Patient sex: M
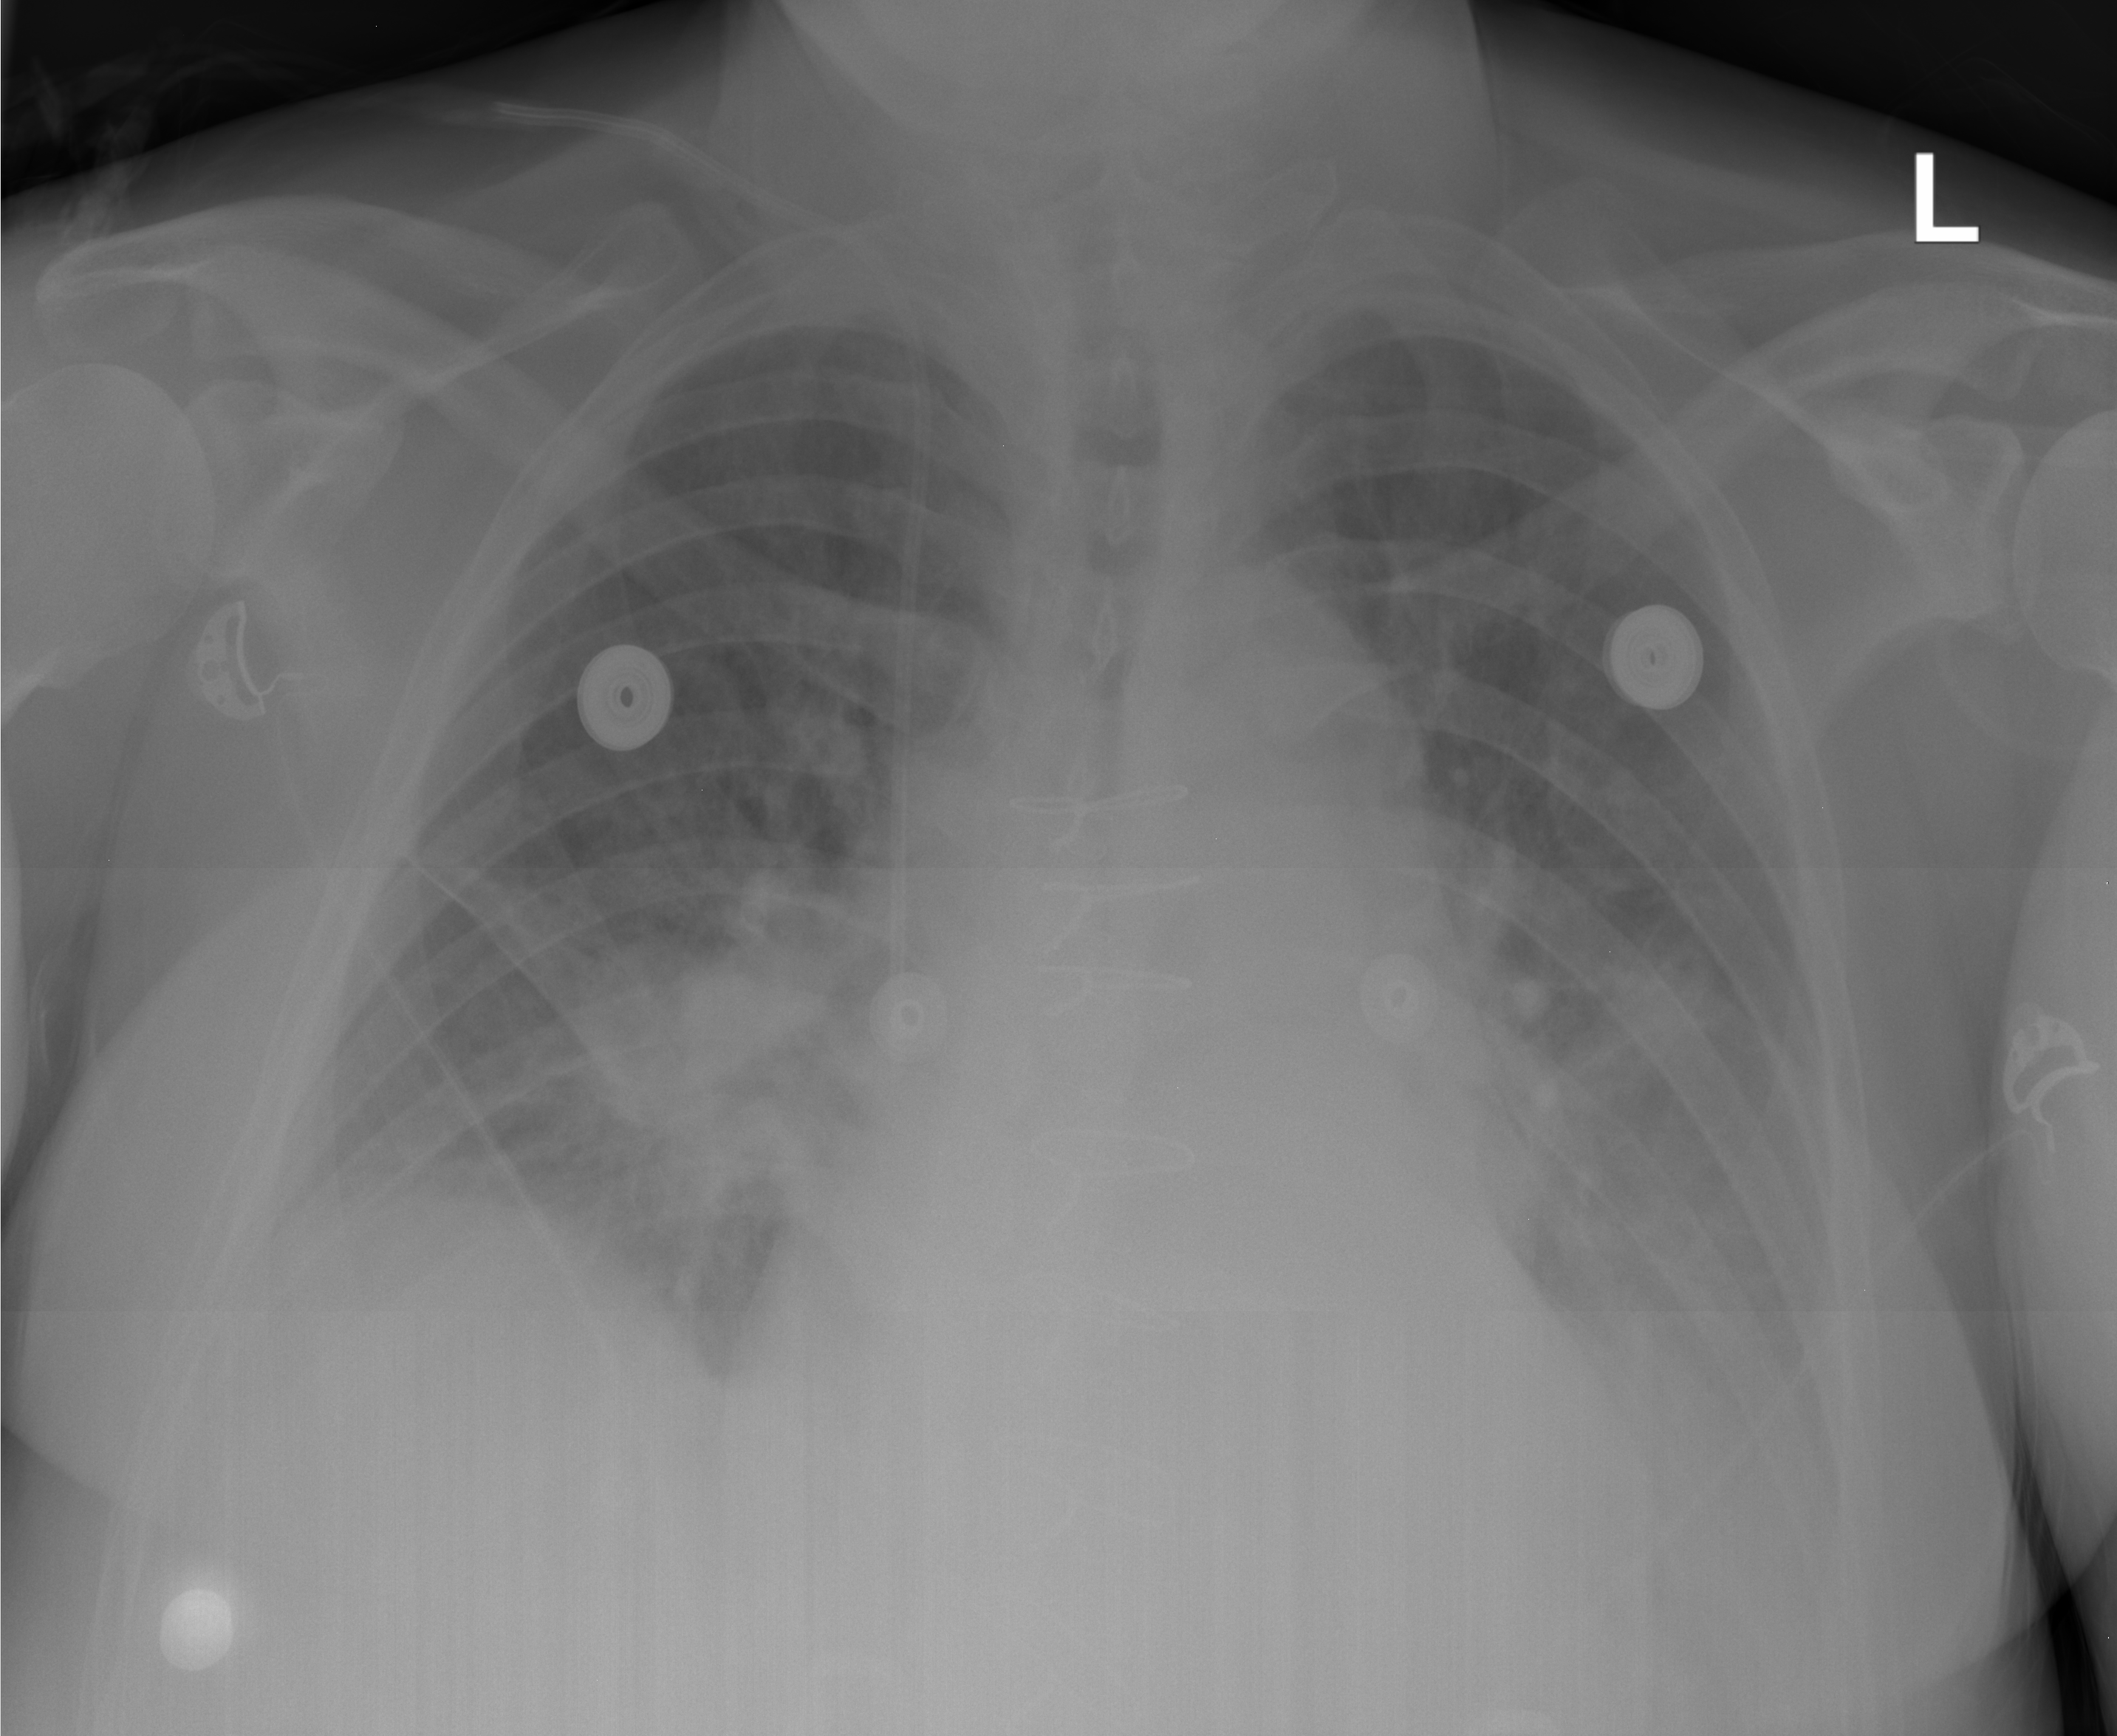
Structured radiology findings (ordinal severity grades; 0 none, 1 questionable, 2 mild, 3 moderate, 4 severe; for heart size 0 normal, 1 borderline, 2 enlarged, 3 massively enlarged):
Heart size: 2
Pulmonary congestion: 2
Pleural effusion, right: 2
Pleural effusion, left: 3
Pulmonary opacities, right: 2
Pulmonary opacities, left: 0
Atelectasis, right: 2
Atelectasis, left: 0